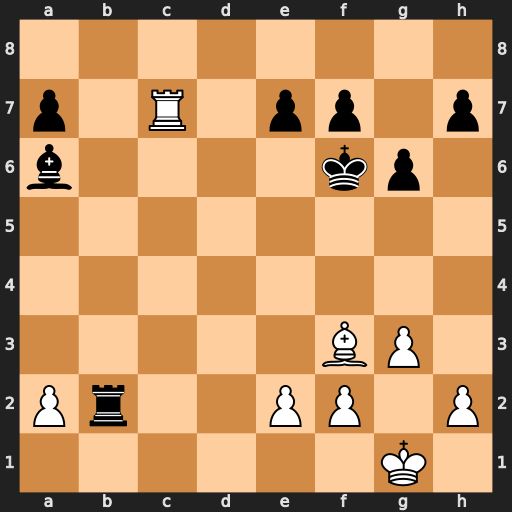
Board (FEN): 8/p1R1pp1p/b4kp1/8/8/5BP1/Pr2PP1P/6K1
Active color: w
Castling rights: -
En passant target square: -
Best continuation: Rc6+ Kg7 Rxa6